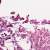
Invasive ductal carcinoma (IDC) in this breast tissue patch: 0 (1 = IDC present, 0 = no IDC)